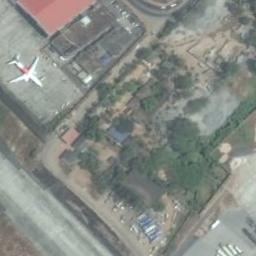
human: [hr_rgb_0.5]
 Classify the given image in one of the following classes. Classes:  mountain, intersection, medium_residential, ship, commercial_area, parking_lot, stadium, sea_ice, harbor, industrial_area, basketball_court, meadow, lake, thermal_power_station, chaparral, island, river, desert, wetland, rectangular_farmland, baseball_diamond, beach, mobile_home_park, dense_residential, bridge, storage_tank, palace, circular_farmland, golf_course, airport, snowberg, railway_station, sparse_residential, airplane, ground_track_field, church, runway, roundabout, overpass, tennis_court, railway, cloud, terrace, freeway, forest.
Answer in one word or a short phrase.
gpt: airplane